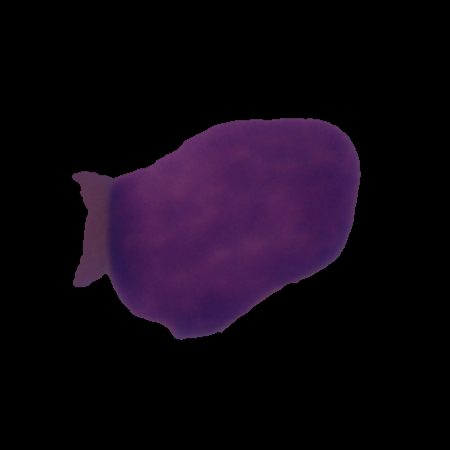
Label: cancer